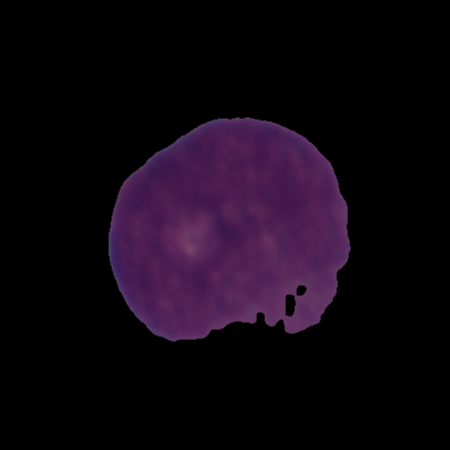
Label: cancer